Question: Count the number of objects in the diagram.
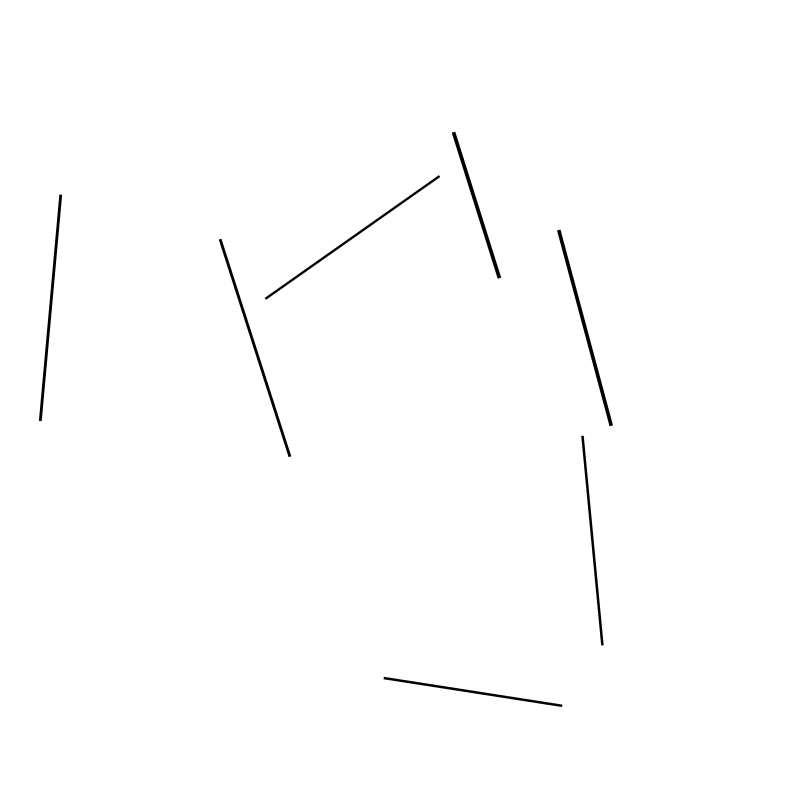
Answer: 7